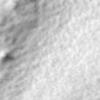
Label: no_change